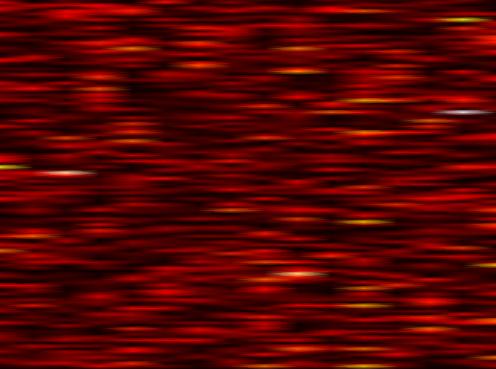
Label: FOFDM